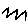
Label: zigzag